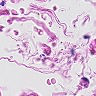
Metastatic tissue present: no